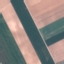
Label: AnnualCrop